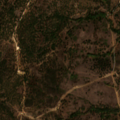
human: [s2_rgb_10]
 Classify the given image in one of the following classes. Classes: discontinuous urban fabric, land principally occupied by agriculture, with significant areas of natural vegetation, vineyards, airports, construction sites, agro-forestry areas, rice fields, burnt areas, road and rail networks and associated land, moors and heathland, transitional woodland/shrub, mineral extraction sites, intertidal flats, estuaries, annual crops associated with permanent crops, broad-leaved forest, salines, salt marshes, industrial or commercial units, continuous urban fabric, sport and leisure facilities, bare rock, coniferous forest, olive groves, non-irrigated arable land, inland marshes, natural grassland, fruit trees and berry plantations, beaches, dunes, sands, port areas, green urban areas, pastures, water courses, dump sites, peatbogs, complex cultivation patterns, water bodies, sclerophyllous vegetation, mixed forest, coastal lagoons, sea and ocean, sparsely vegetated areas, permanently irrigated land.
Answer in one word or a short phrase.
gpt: non-irrigated arable land, olive groves, agro-forestry areas, mixed forest